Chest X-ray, PA view. Patient: 57 years old, sex M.
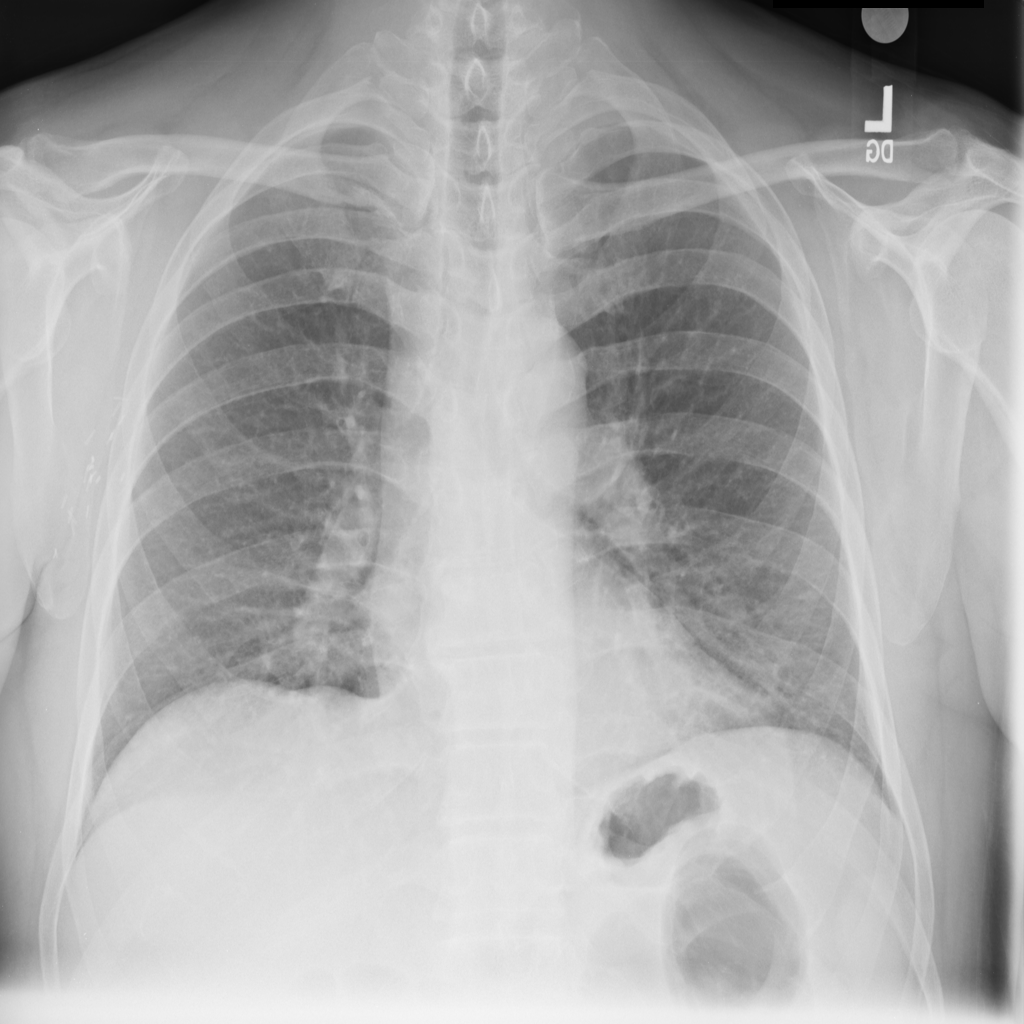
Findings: No Finding